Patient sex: F
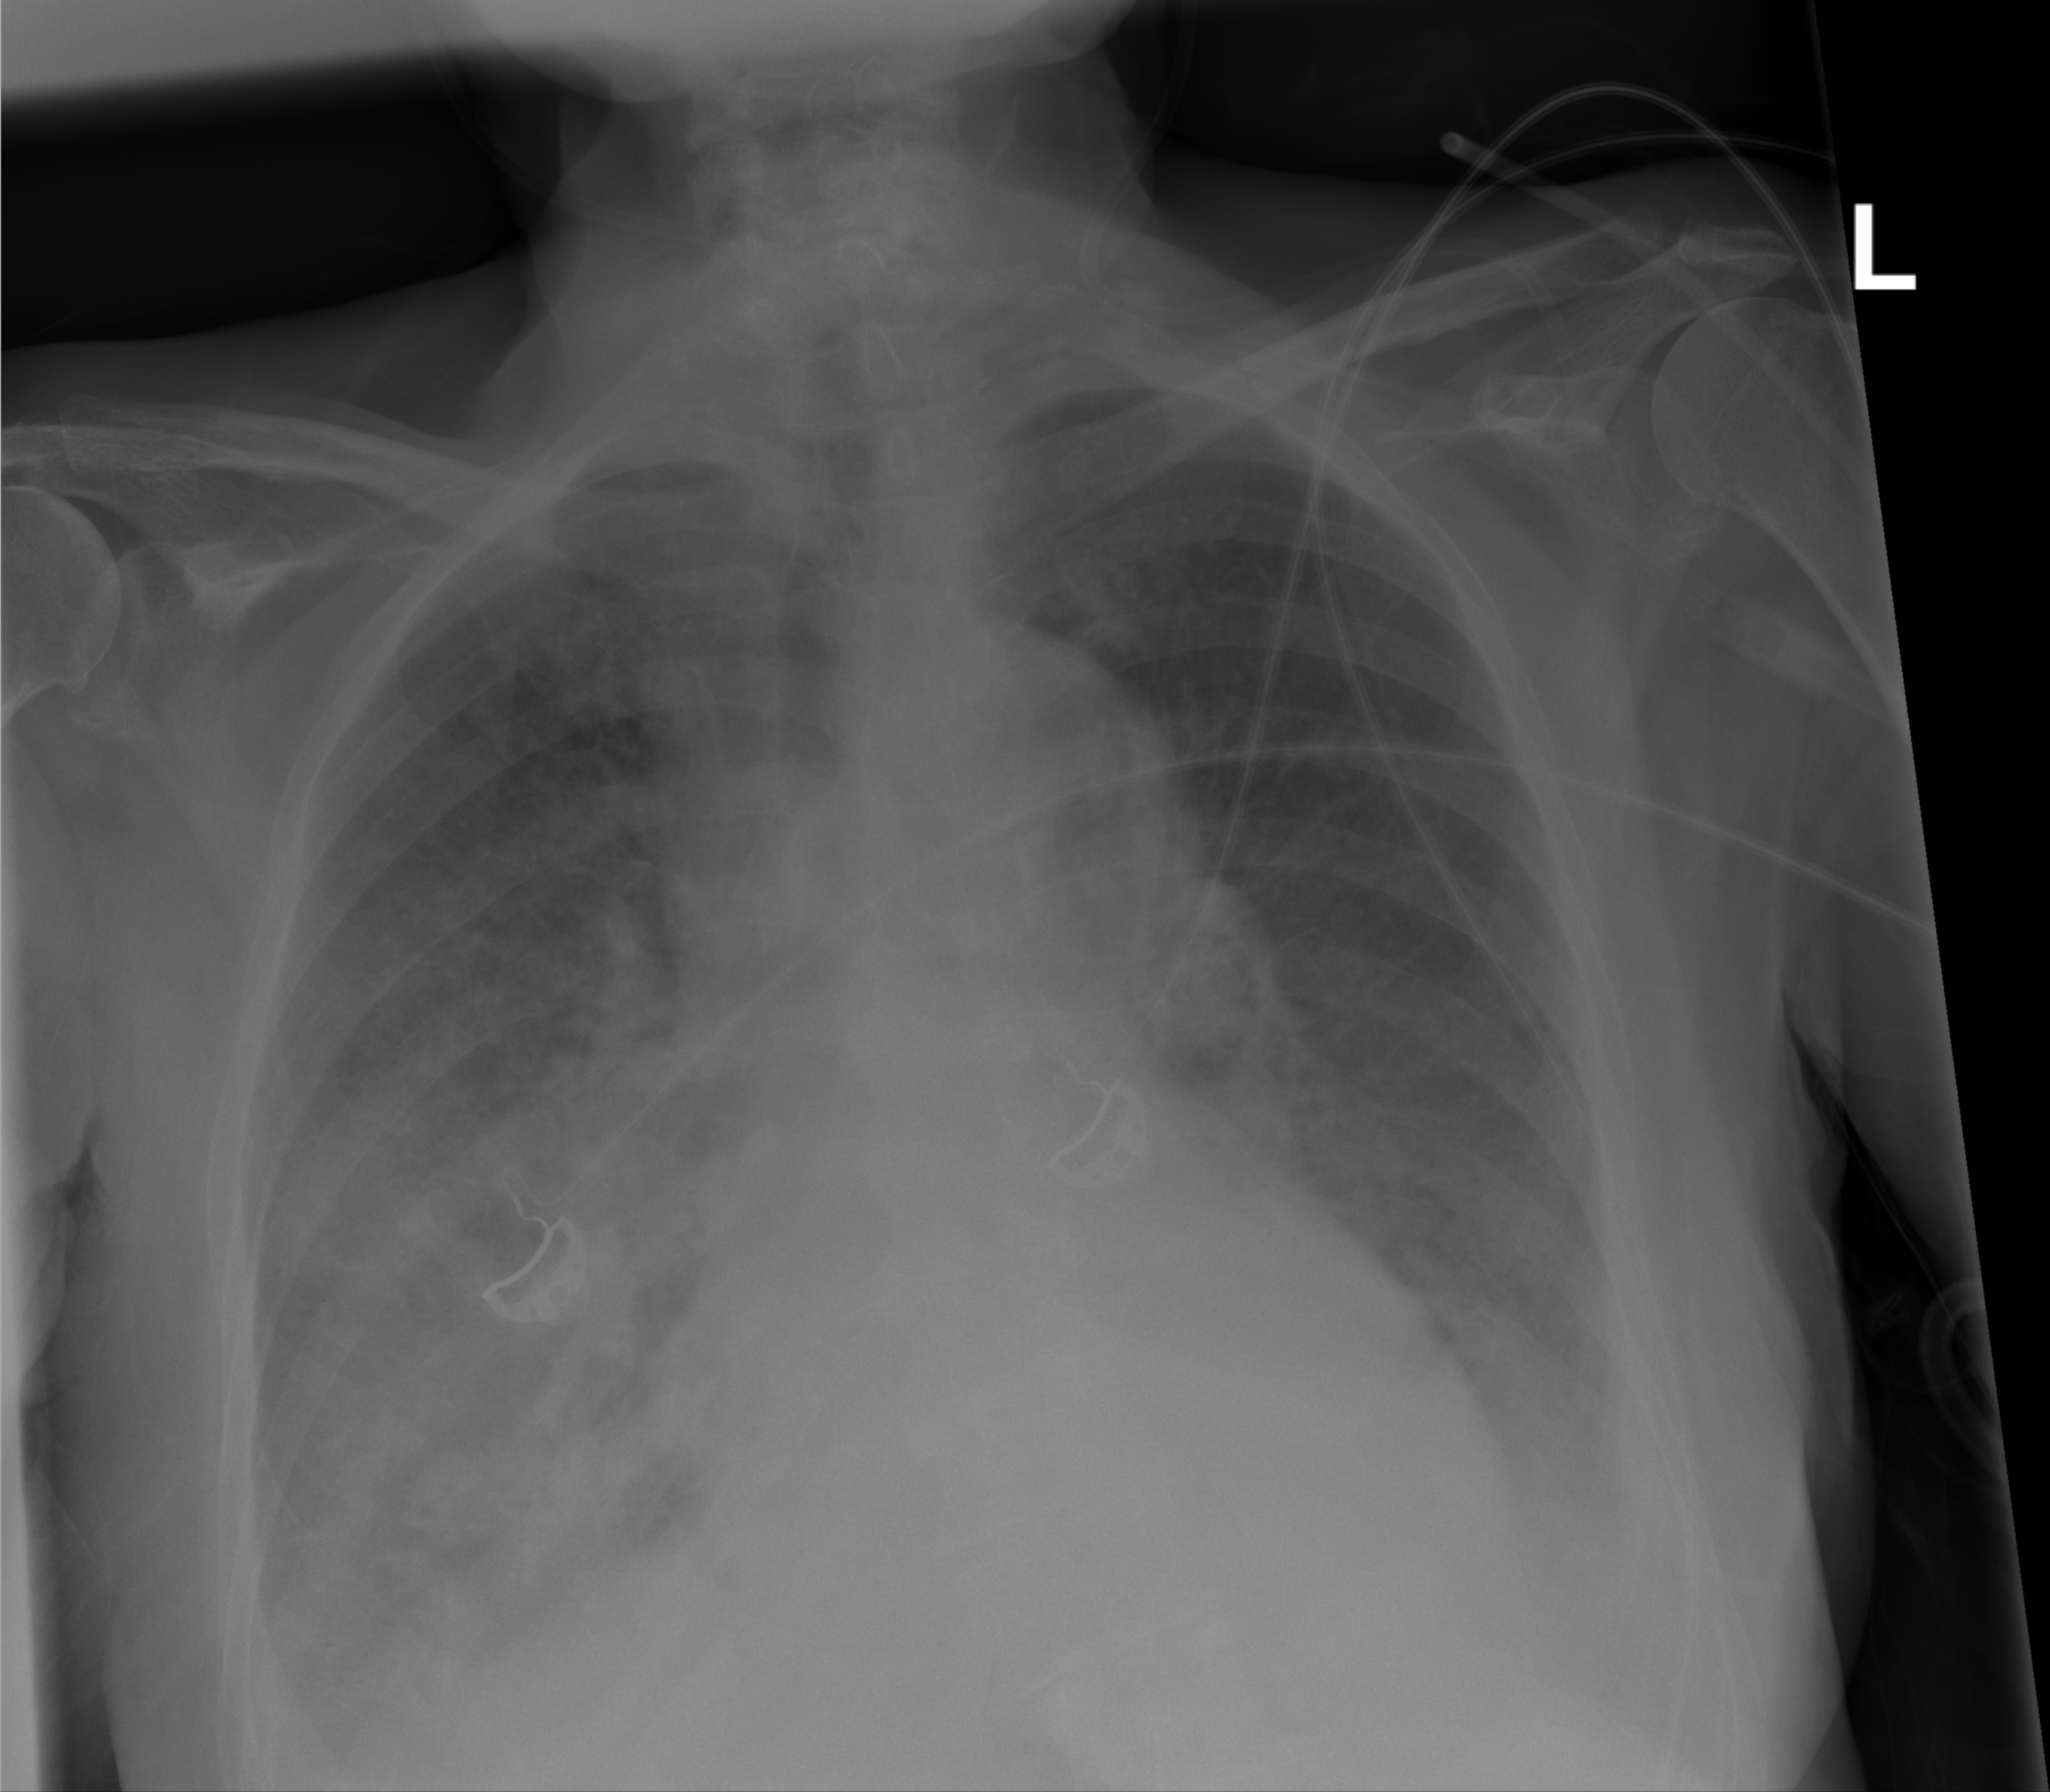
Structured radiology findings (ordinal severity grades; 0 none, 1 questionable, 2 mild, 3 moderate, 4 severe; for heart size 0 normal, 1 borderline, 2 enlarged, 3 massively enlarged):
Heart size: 0
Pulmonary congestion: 2
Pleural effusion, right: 2
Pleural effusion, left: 2
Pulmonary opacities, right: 3
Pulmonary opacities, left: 2
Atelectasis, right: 3
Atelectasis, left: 3